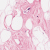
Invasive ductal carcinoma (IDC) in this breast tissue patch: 0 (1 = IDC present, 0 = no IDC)